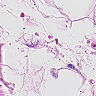
Metastatic tissue present: no